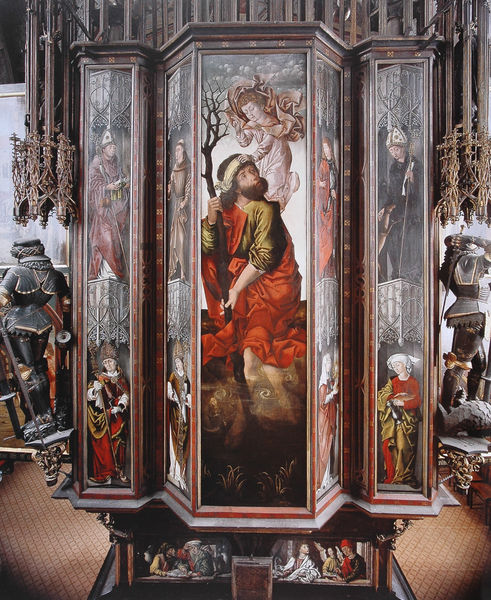
Titel: Hochaltar, Rückseite: hl. Christophorus und acht Heilige
Künstler: Michael Pacher
Standort: St. Wolfgang (Salzkammergut)
Institution: Wallfahrts- und Pfarrkirche
Schlagwörter: baum, gemälde, gewitter, himmel, mann, schatten, umhang, wasser, weiß, wolken, fluss, frauen, gelb, grün, see, äste, braun, frau, grau, holz, licht, orange, rücken, schwarz, blick, gras, rot, malerei, ornament, teppich, alt, bart, wand, bibel, rahmen, sockel, tragen, ast, baumstamm, erde, spiegelung, stamm, kirche, boden, figur, gold, drei, kind, person, gotik, rosa, stock, engel, skulptur, statue, bilder, stab, figuren, bischof, church, hat, papst, pope, red, religious, tafel, black, green, painting, robe, wall, woman, yellow, pfeife, paravant, gown, mirror, pink, brown, floor, podest, foto, fotografie, photographie, moses, religion, dom, zweig, rückseite, waten, inkarant, schwert, ritter, rüstung, altar, hochaltar, schnitzerei, photo, ecken, seiten, orgel, skulpturen, werkstatt, wood, statuen, farbfoto, gotisch, kanzel, christus, jesus, schloß, christlich, angel, cloud, clouds, heaven, man, sky, stone, tree, mittelalter, klerus, priester, segen, head, water, erscheinung, baldachin, heiliger, mitra, armor, helmet, knight, heilige, museum, grass, gefasst, teppisch, heilig, träger, beard, martyr, saint, szenen, schrein, sakral, glass, ikone, stecken, altarbild, tafelbild, joseph, aufsatz, cherub, gürn, tryptichon, trunk, dreidimensional, jesuskind, staken, rückansciht, gesprenge, predella, retabel, stifter, renovierung, restaurierung, gothic, christ, flügelaltar, triptychon, cloth, katholisch, finger, heiliger geist, triptichon, baldachine, christopherus, christophorus, christian, cranach, chorseite, christoferus, chtistophorus, faltbild, hl christopherus, kalppaltar, orgelflügel, ropt, christoph, maleri, branch, stick, russian, antonius, orthodox, wig, supper, pfeiffen, tryptchon, zolz, gre, last, panels, fold, chistian, intricate, complicated, zachäus, christopher, fl+gelaltar, bishop, chistopherus, catheral, sceens